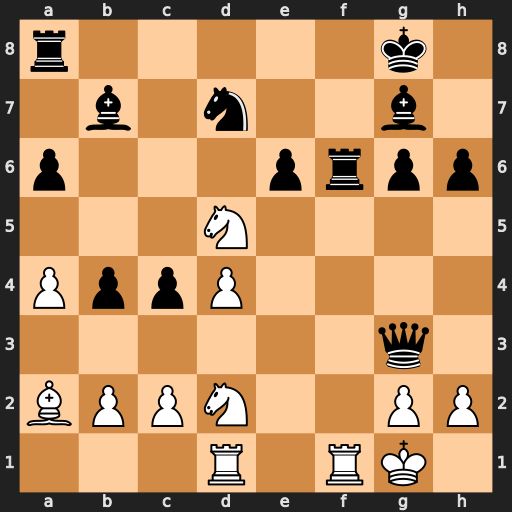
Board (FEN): r5k1/1b1n2b1/p3prpp/3N4/PppP4/6q1/BPPN2PP/3R1RK1
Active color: w
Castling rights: -
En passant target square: -
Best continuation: Nxf6+ Nxf6 hxg3